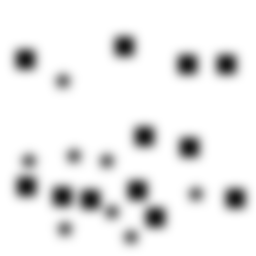
Squares: 12
Triangles: 0
Stars: 8
Total shapes: 20